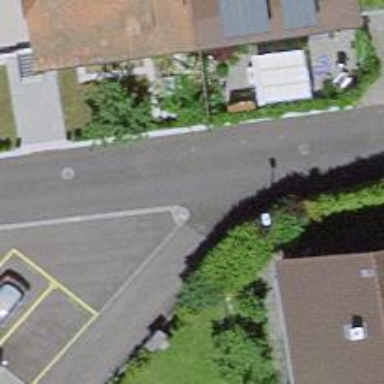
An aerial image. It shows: Living street.